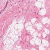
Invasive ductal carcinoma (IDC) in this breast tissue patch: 0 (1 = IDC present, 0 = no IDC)